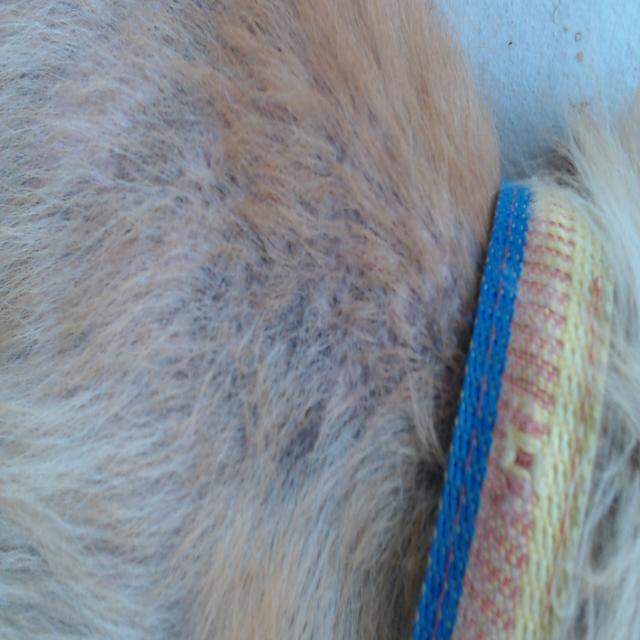
Canine demodicosis (Demodex mange) — caused by Demodex canis mites. Presents with alopecia, follicular papules, pustules, and comedones. Often localized on face and forelimbs.